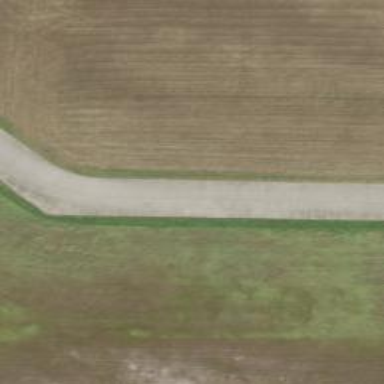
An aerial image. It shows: Image of taxiway at airport.